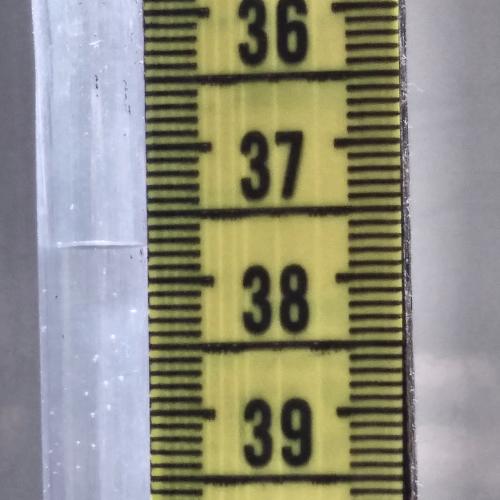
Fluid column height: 37.7 cm